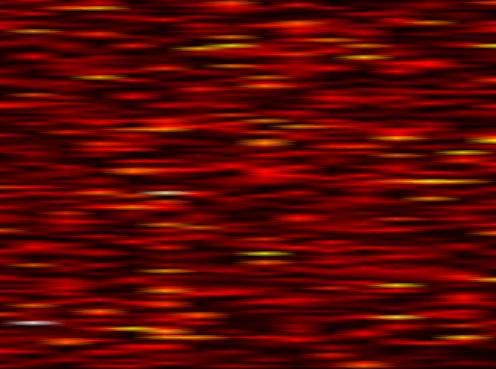
Label: FOFDM